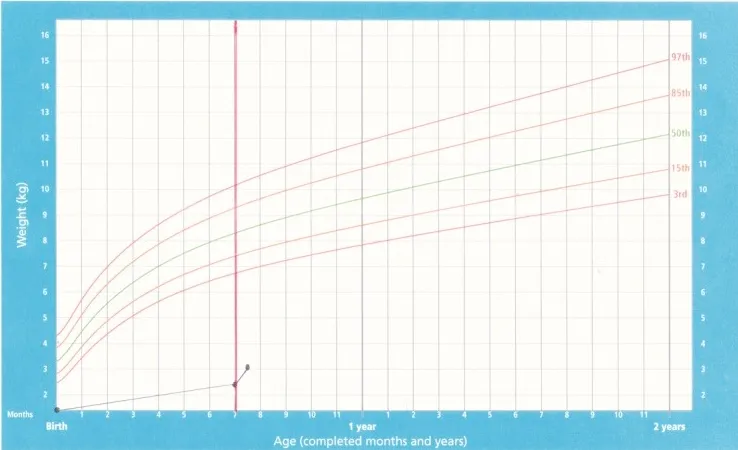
Weight-for-age chart for Baby C with rapid weight gain after commencing donor milk; the dark solid vertical line denotes intervention with DHM.
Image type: chart (chart)